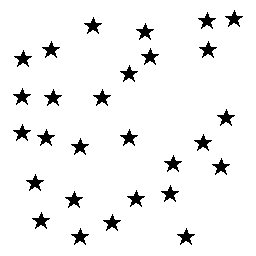
Squares: 0
Triangles: 0
Stars: 28
Total shapes: 28